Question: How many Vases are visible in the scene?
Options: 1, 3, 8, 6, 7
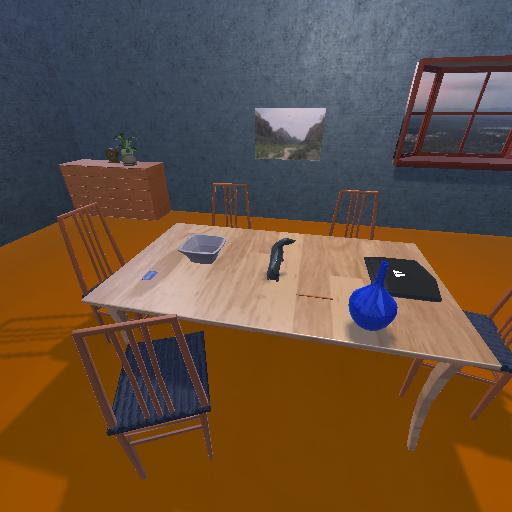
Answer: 1